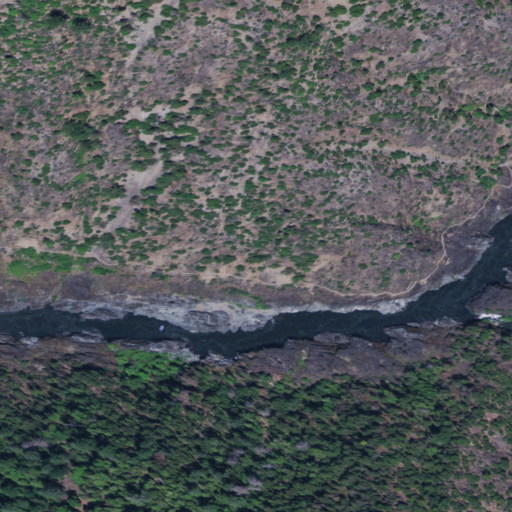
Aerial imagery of cliff(s) in Oregon named Inspiration Point containing grassland, evergreen forest, shrub, open water, and mixed forest